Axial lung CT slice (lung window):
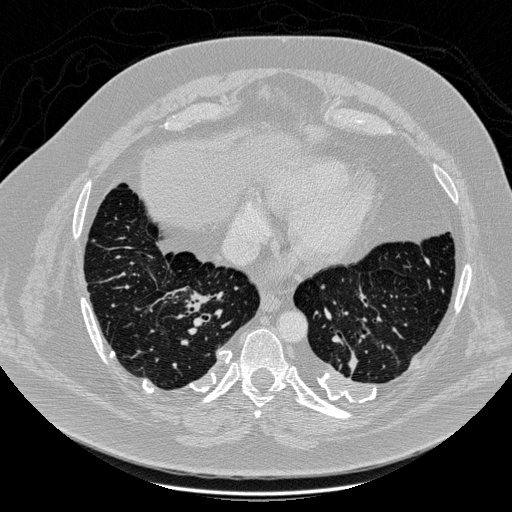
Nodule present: no